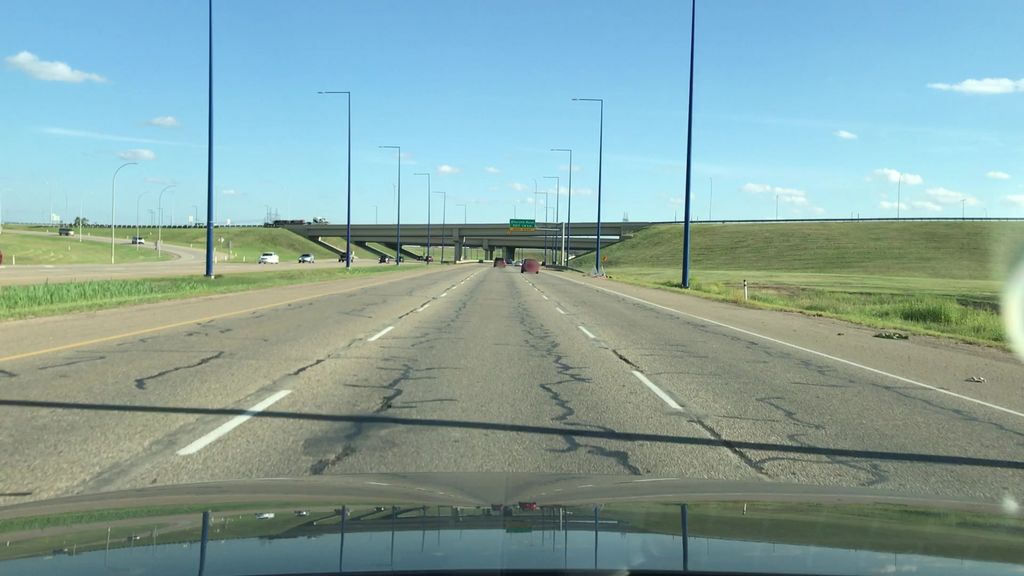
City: edmonton